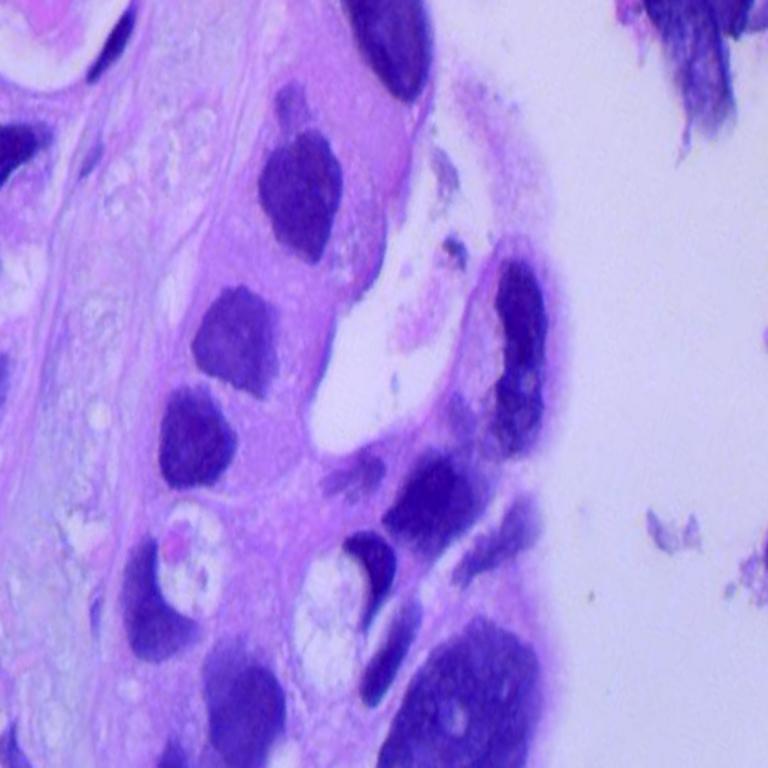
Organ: lung
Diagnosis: adenocarcinomas